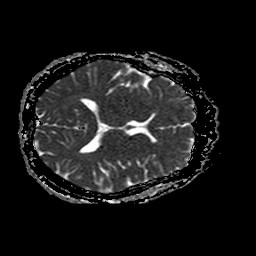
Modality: ADC
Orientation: axial
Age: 47
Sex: female
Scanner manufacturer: philips
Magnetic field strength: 1.5 T
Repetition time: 3.847 s
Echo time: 0.09719 s